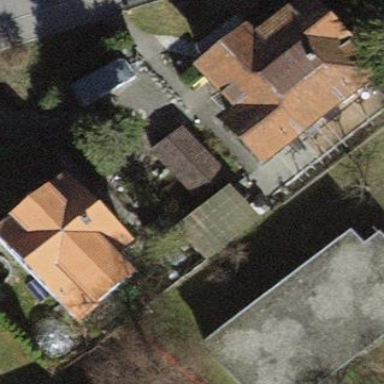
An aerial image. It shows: Garage building.